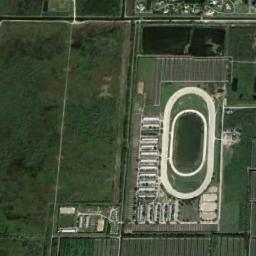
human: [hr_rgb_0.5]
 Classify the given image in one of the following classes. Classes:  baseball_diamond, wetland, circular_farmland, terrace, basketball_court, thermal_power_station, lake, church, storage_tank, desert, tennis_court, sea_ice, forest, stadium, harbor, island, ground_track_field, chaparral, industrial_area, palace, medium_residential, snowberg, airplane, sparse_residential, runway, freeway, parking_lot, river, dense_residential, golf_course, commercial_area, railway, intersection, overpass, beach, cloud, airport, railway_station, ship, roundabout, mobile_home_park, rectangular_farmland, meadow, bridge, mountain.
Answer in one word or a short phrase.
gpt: ground_track_field